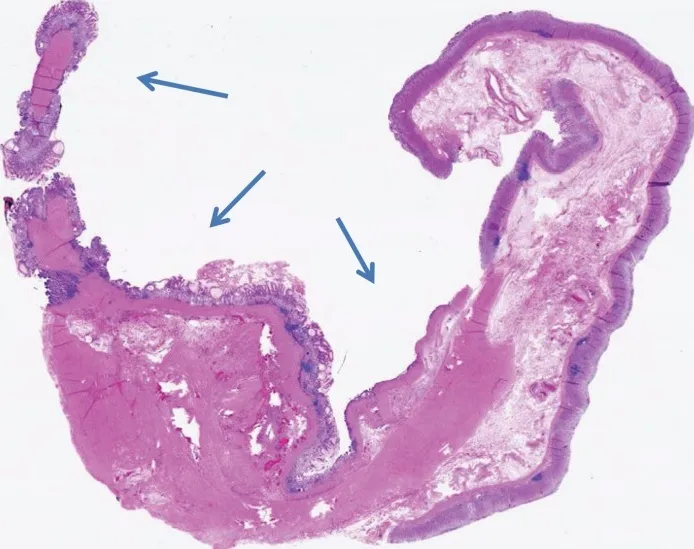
Haematoxylin and eosin stained section of gastric duplication cyst (low power).
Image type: pathology (h&e)